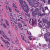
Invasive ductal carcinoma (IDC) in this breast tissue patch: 1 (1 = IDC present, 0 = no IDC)